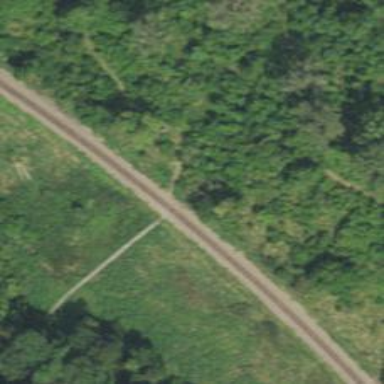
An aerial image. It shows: Path.